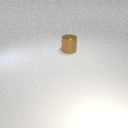
large brown metal cylinder